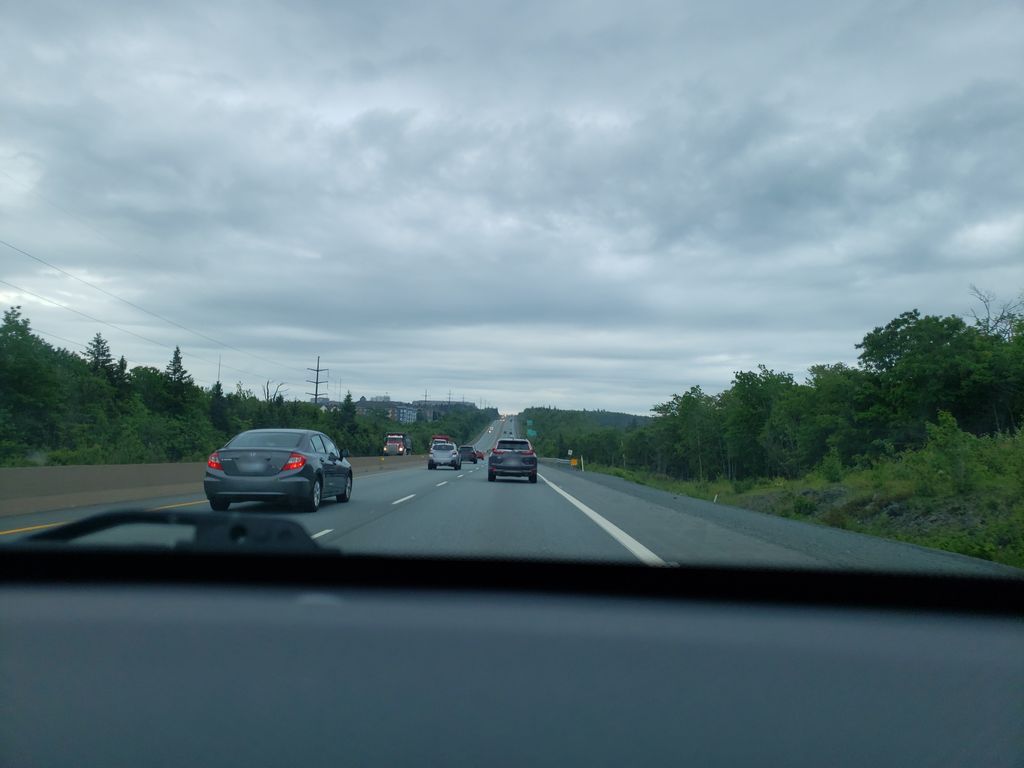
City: halifax